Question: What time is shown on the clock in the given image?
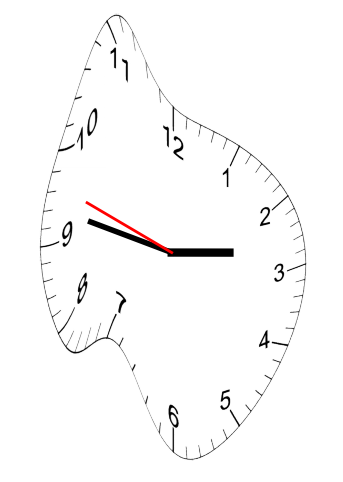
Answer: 02:46:48